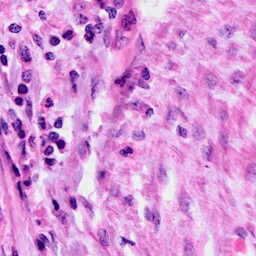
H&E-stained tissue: Cervix